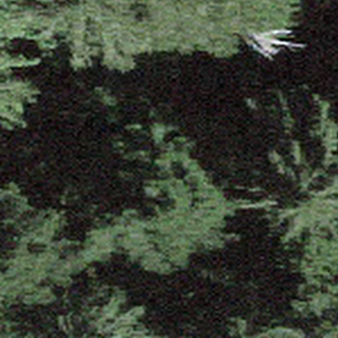
Label: other